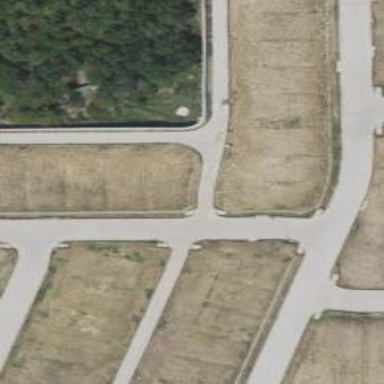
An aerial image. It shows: Alley classified as service road.